Field crop: maize
Growth stage: 2
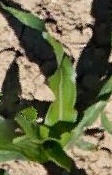
Species: maize